Current action and preconditions to check: trajectory_clear

Your task: For each precondition in the list above, predict whether it will hold at this action.

Consider the current scene as observed from the mobile robot's camera, and analyze the predicted future states of all dynamic agents (e.g., people, animals, vehicles, or any moving entities) within the NEXT SECOND.

IMPORTANT: Only answer "very likely" if you are absolutely certain—based on strong, clear evidence—that a dynamic agent will violate the precondition in the predicted future state. Do NOT answer "very likely" for unlikely, ambiguous, or low-probability risks.

Ask yourself for each precondition: Is there a high probability, with clear and convincing evidence, that the predicted future states of any dynamic agent will interfere with the predicted future state of the currently executing action within the NEXT SECOND, causing that precondition to fail?

Assess the risk level based on these predictions. Use "likely" or "very likely" if motions create a clear risk of interference.

Use "neutral" or "improbable" if agents are nearby but their predicted paths are clearly diverging or non-conflicting.

Failure Risk Categories: "very improbable", "improbable", "neutral", "likely", "very likely"

Answer Format: Output ONLY the probability_of_failure value from these categories: "very improbable", "improbable", "neutral", "likely", "very likely"

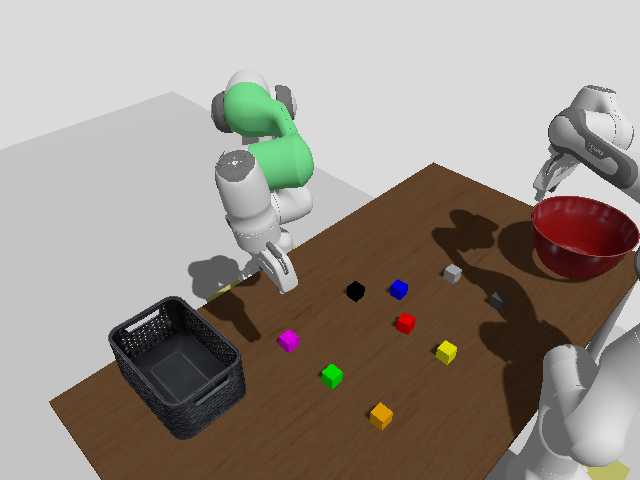

Answer: very improbable